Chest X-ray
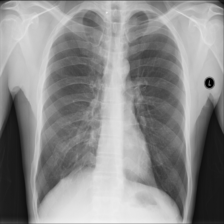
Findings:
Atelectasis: negative
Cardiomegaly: negative
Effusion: negative
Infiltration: negative
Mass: negative
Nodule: negative
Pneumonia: negative
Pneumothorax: negative
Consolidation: negative
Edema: negative
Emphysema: negative
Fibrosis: negative
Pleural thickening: negative
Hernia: negative